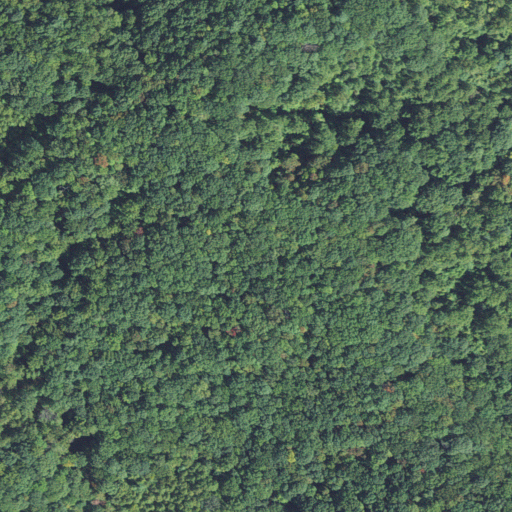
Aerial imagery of ridge(s) in North Carolina named Snakeden Ridge containing deciduous forest and mixed forest